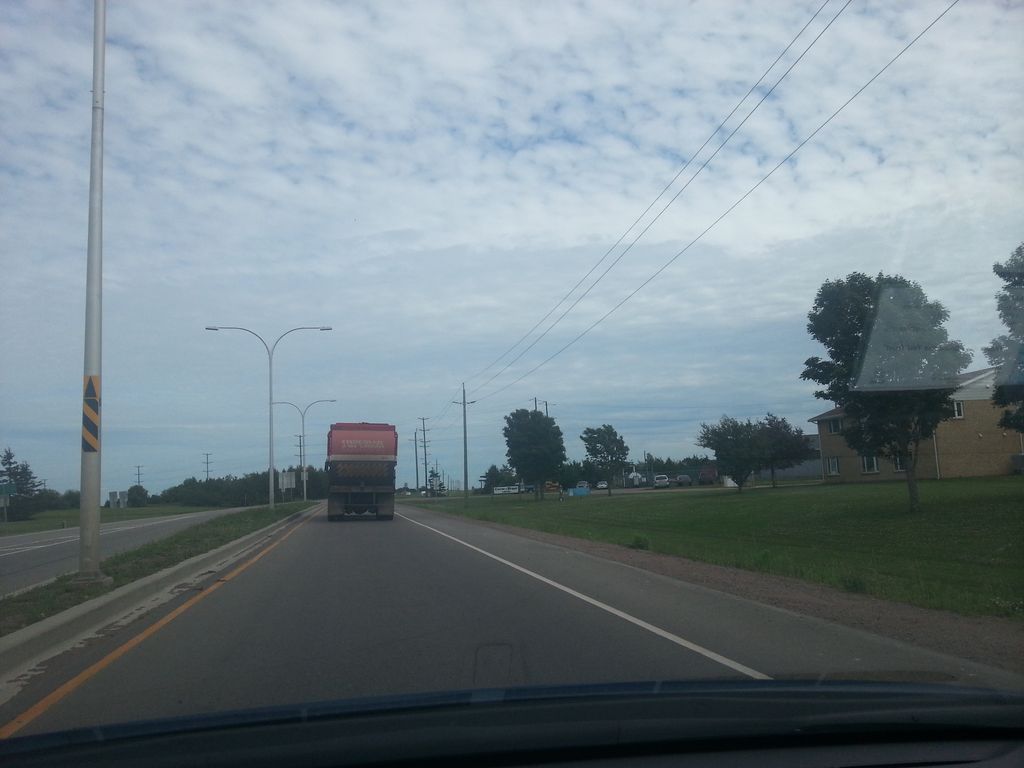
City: charlottetown